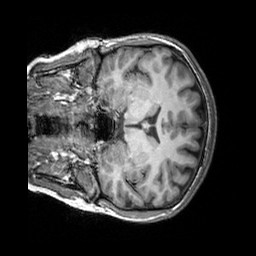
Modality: T1w
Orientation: coronal
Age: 29
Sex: female
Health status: healthy
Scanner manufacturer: siemens
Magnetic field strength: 3 T
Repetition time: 2.3 s
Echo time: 0.00303 s